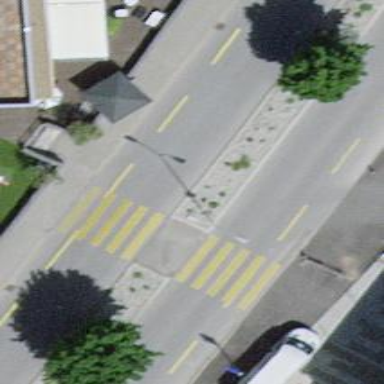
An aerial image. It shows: Marked footway crossing with asphalt surface and pedestrian island.